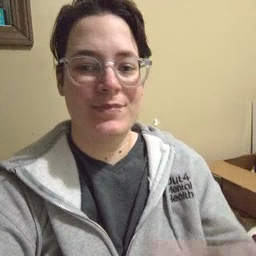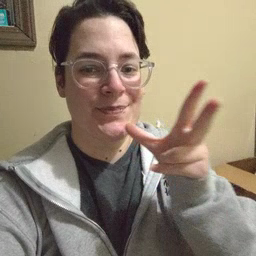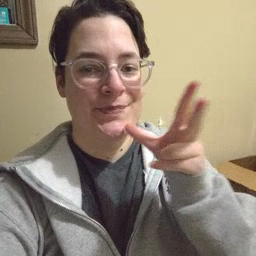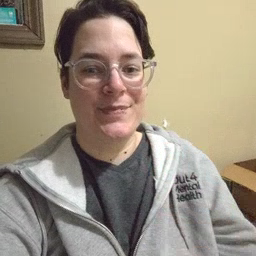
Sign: hen